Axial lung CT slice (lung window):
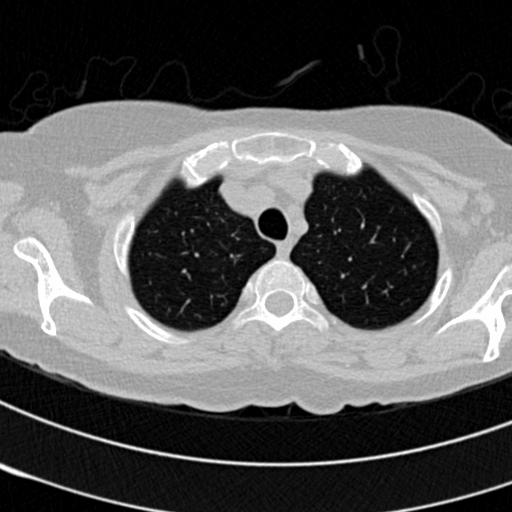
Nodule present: no